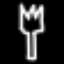
Label: fork